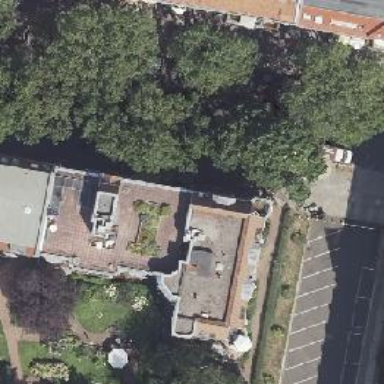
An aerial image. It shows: Restaurant.